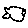
Label: fish